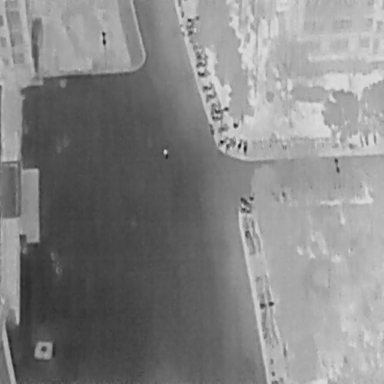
There are eight Bicycles in the infrared image.